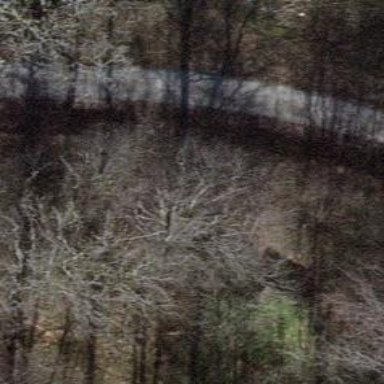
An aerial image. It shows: Road with steps.